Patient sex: M
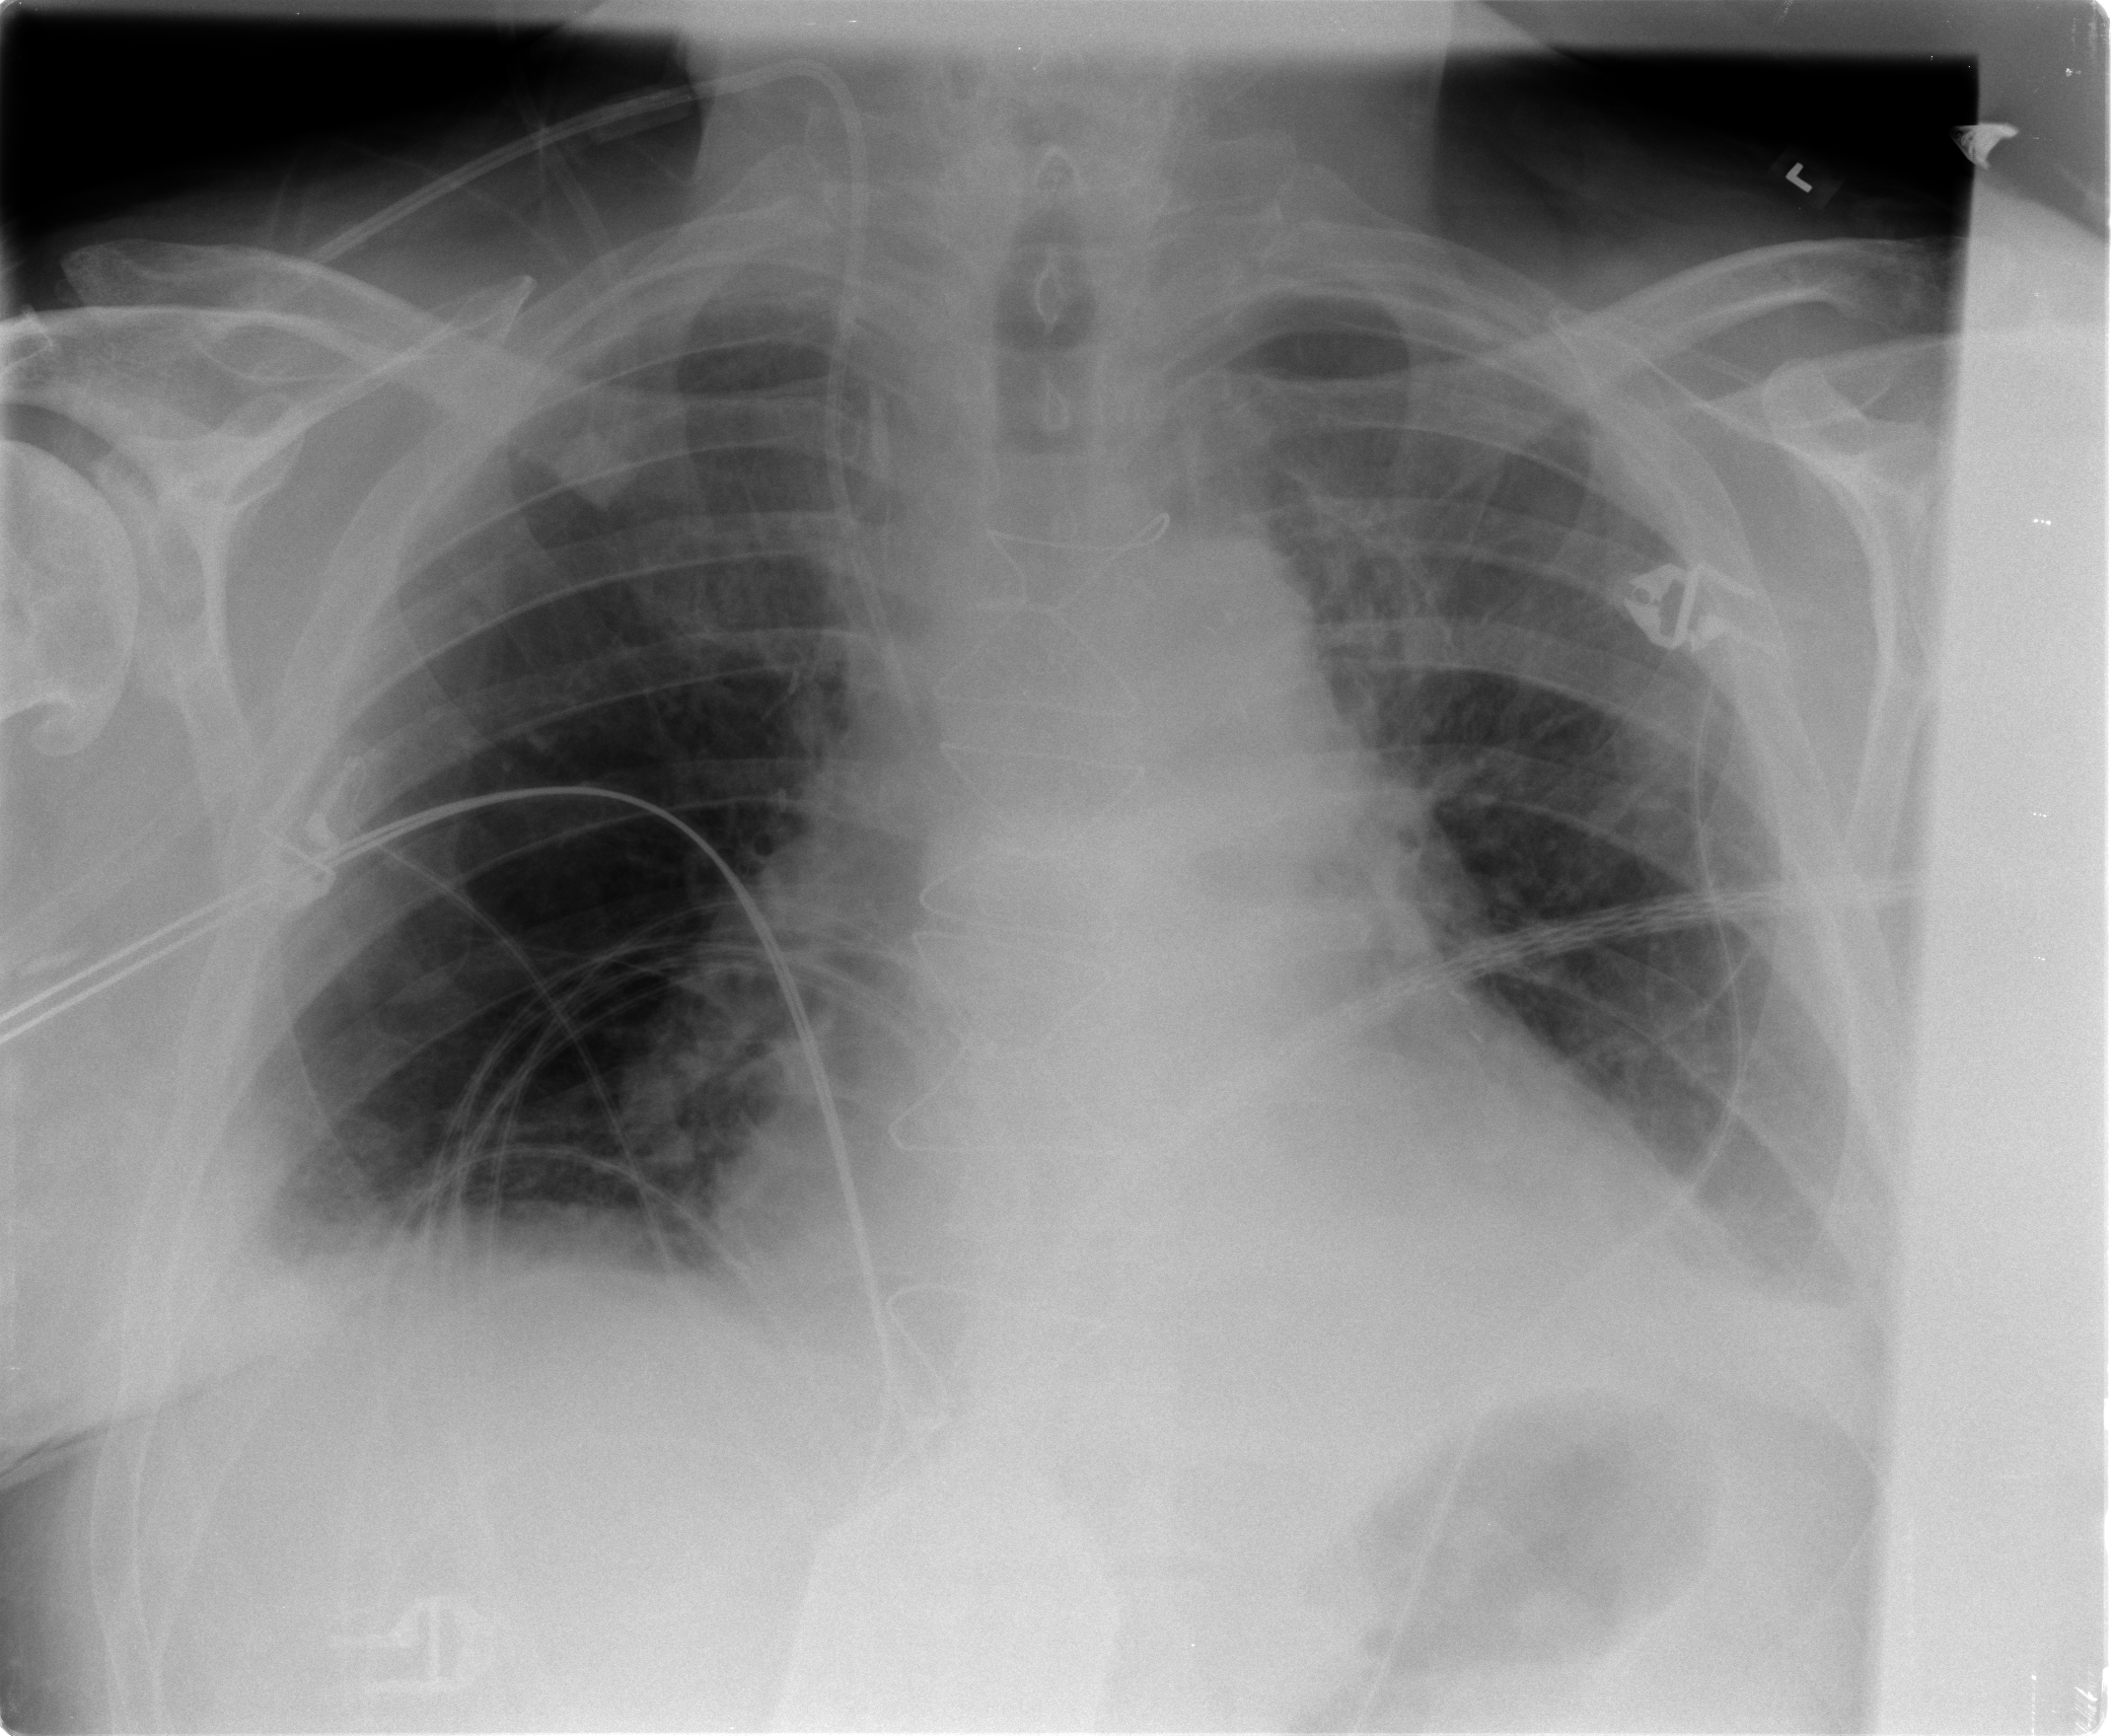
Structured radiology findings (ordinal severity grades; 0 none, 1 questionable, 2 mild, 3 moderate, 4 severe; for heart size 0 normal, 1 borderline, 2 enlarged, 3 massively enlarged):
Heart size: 1
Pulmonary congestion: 2
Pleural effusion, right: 2
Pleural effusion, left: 2
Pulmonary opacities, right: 0
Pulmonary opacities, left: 0
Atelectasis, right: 2
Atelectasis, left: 2